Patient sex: M
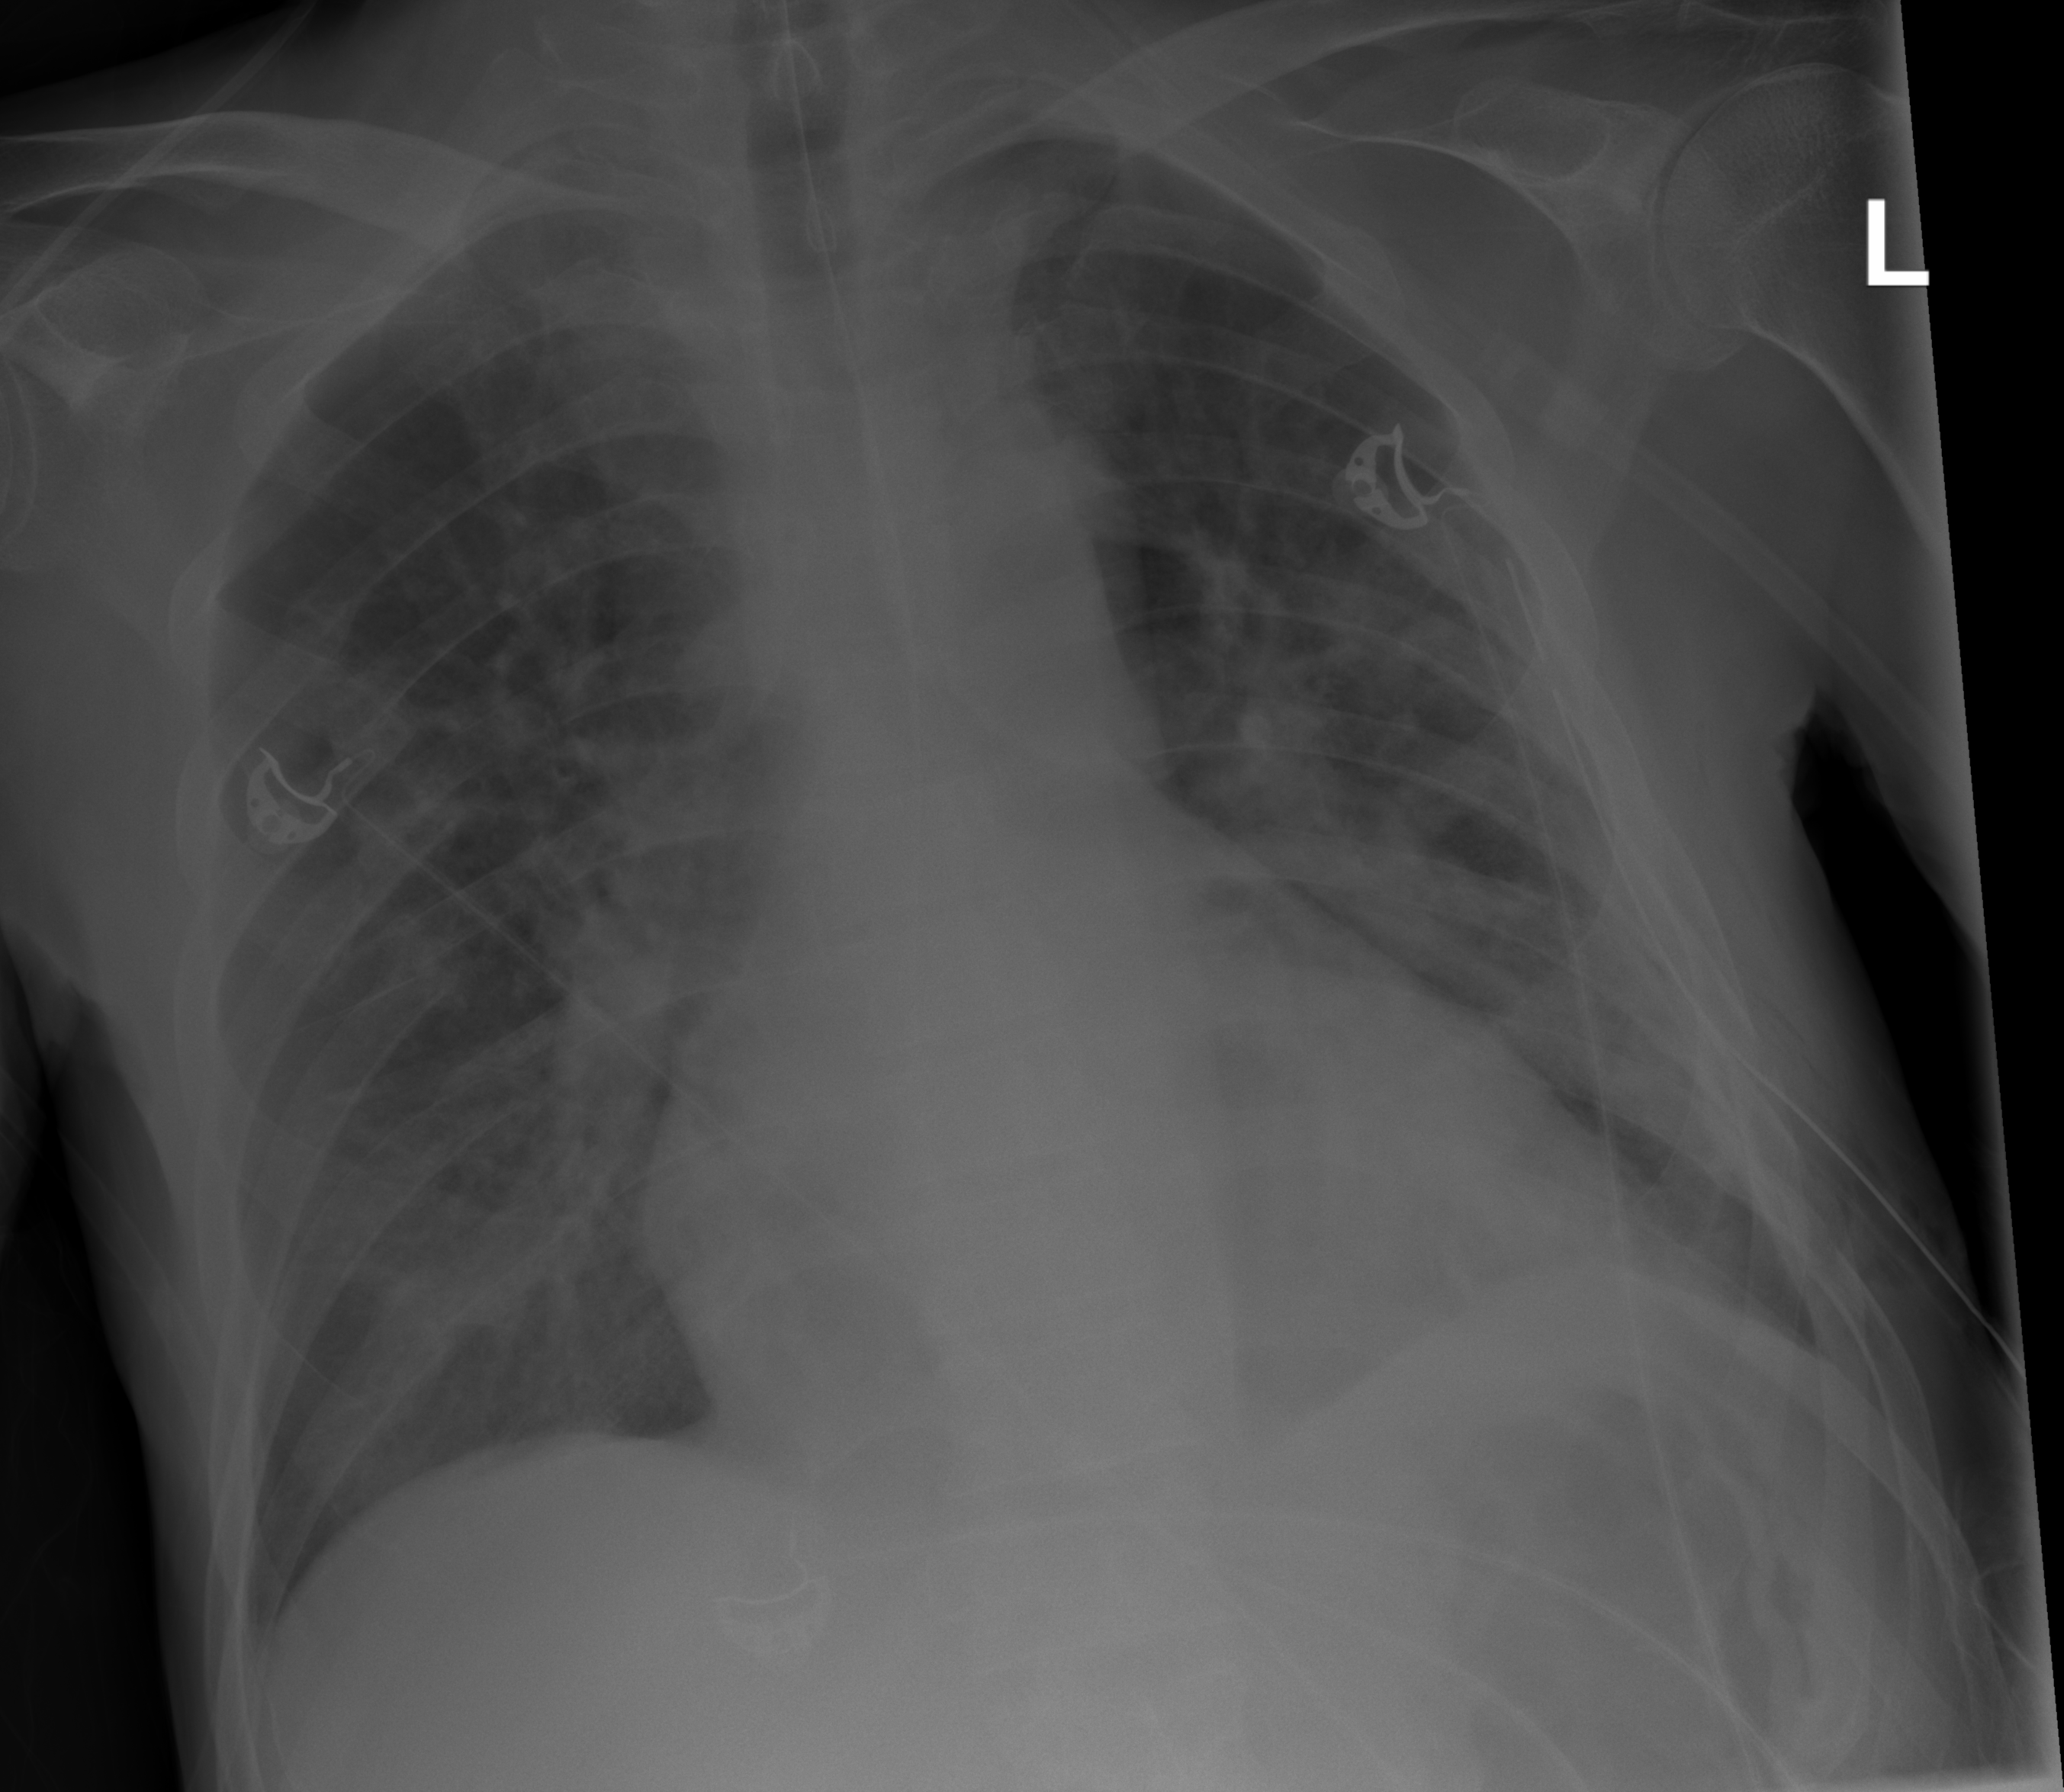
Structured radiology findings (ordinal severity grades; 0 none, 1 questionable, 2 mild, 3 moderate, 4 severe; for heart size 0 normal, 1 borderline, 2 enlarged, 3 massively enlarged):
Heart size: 2
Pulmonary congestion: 0
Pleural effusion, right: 0
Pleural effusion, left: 0
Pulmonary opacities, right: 2
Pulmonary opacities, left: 2
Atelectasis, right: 0
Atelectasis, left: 2